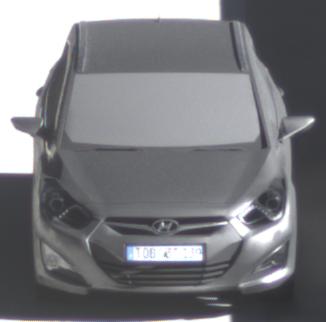
Make: Hyundai
Model: i40 Kombi 1.6 GDI
Detailed model: i40 (VF) Kombi
Model produced from: 2012/08
Model produced until: 2013/09
Doors: 5
Color: gray
Road condition: dry road
Daytime: morning or afternoon
Contrast: high contrast